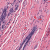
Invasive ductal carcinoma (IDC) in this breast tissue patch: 0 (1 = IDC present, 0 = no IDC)